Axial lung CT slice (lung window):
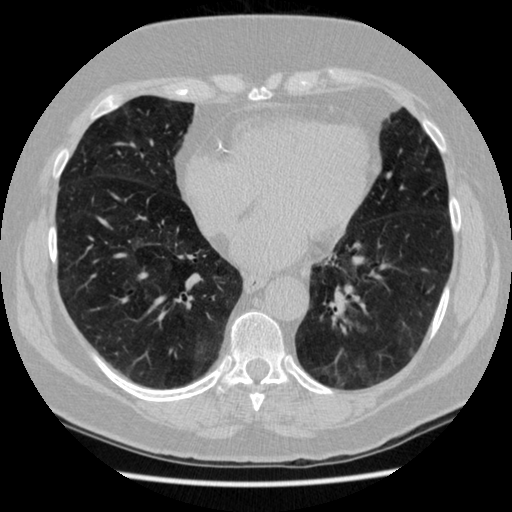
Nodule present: no